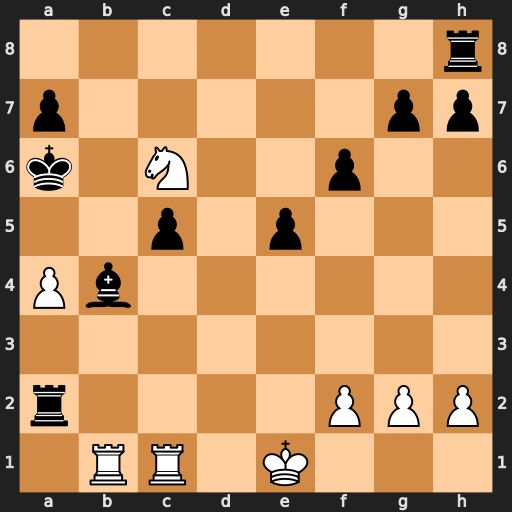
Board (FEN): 7r/p5pp/k1N2p2/2p1p3/Pb6/8/r4PPP/1RR1K3
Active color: w
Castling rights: -
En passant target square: -
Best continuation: Rxb4 cxb4 Nxb4+ Ka5 Nxa2